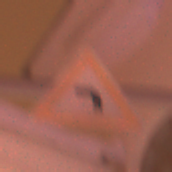
Verkehrszeichen: KurveLinks
Umgebung: Outdoor, Urban
Tageszeit: Night
Wetter: Overcast
Licht: Artificial
Jahreszeit: Winter
Kontrast: MediumContrast